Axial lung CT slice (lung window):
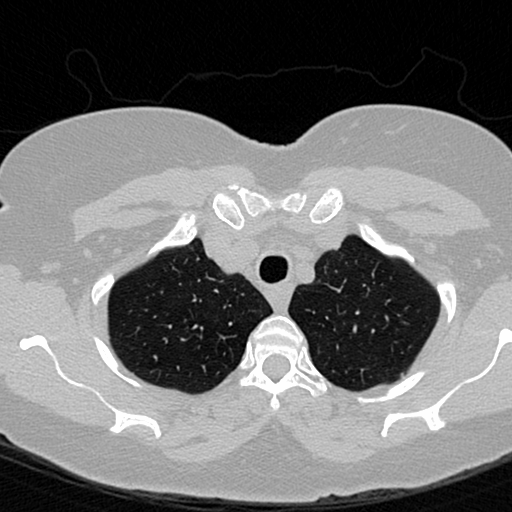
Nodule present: no